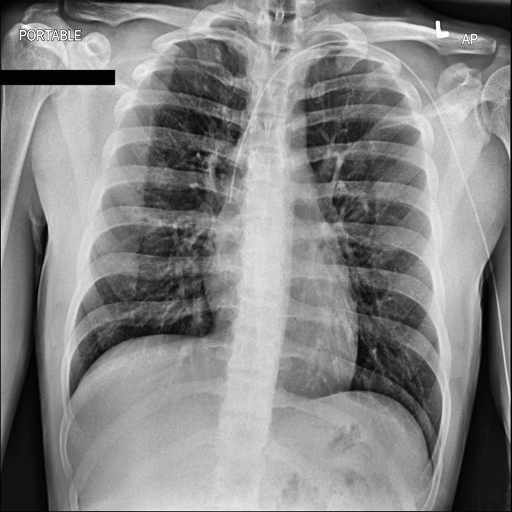
Finding: NORMAL